Field crop: maize
Growth stage: 2
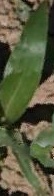
Species: maize